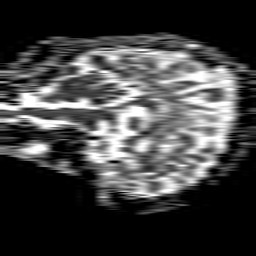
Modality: ADC
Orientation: sagittal
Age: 33
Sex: female
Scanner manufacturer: philips
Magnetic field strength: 1.5 T
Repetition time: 4.6 s
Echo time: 0.08941 s